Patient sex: M
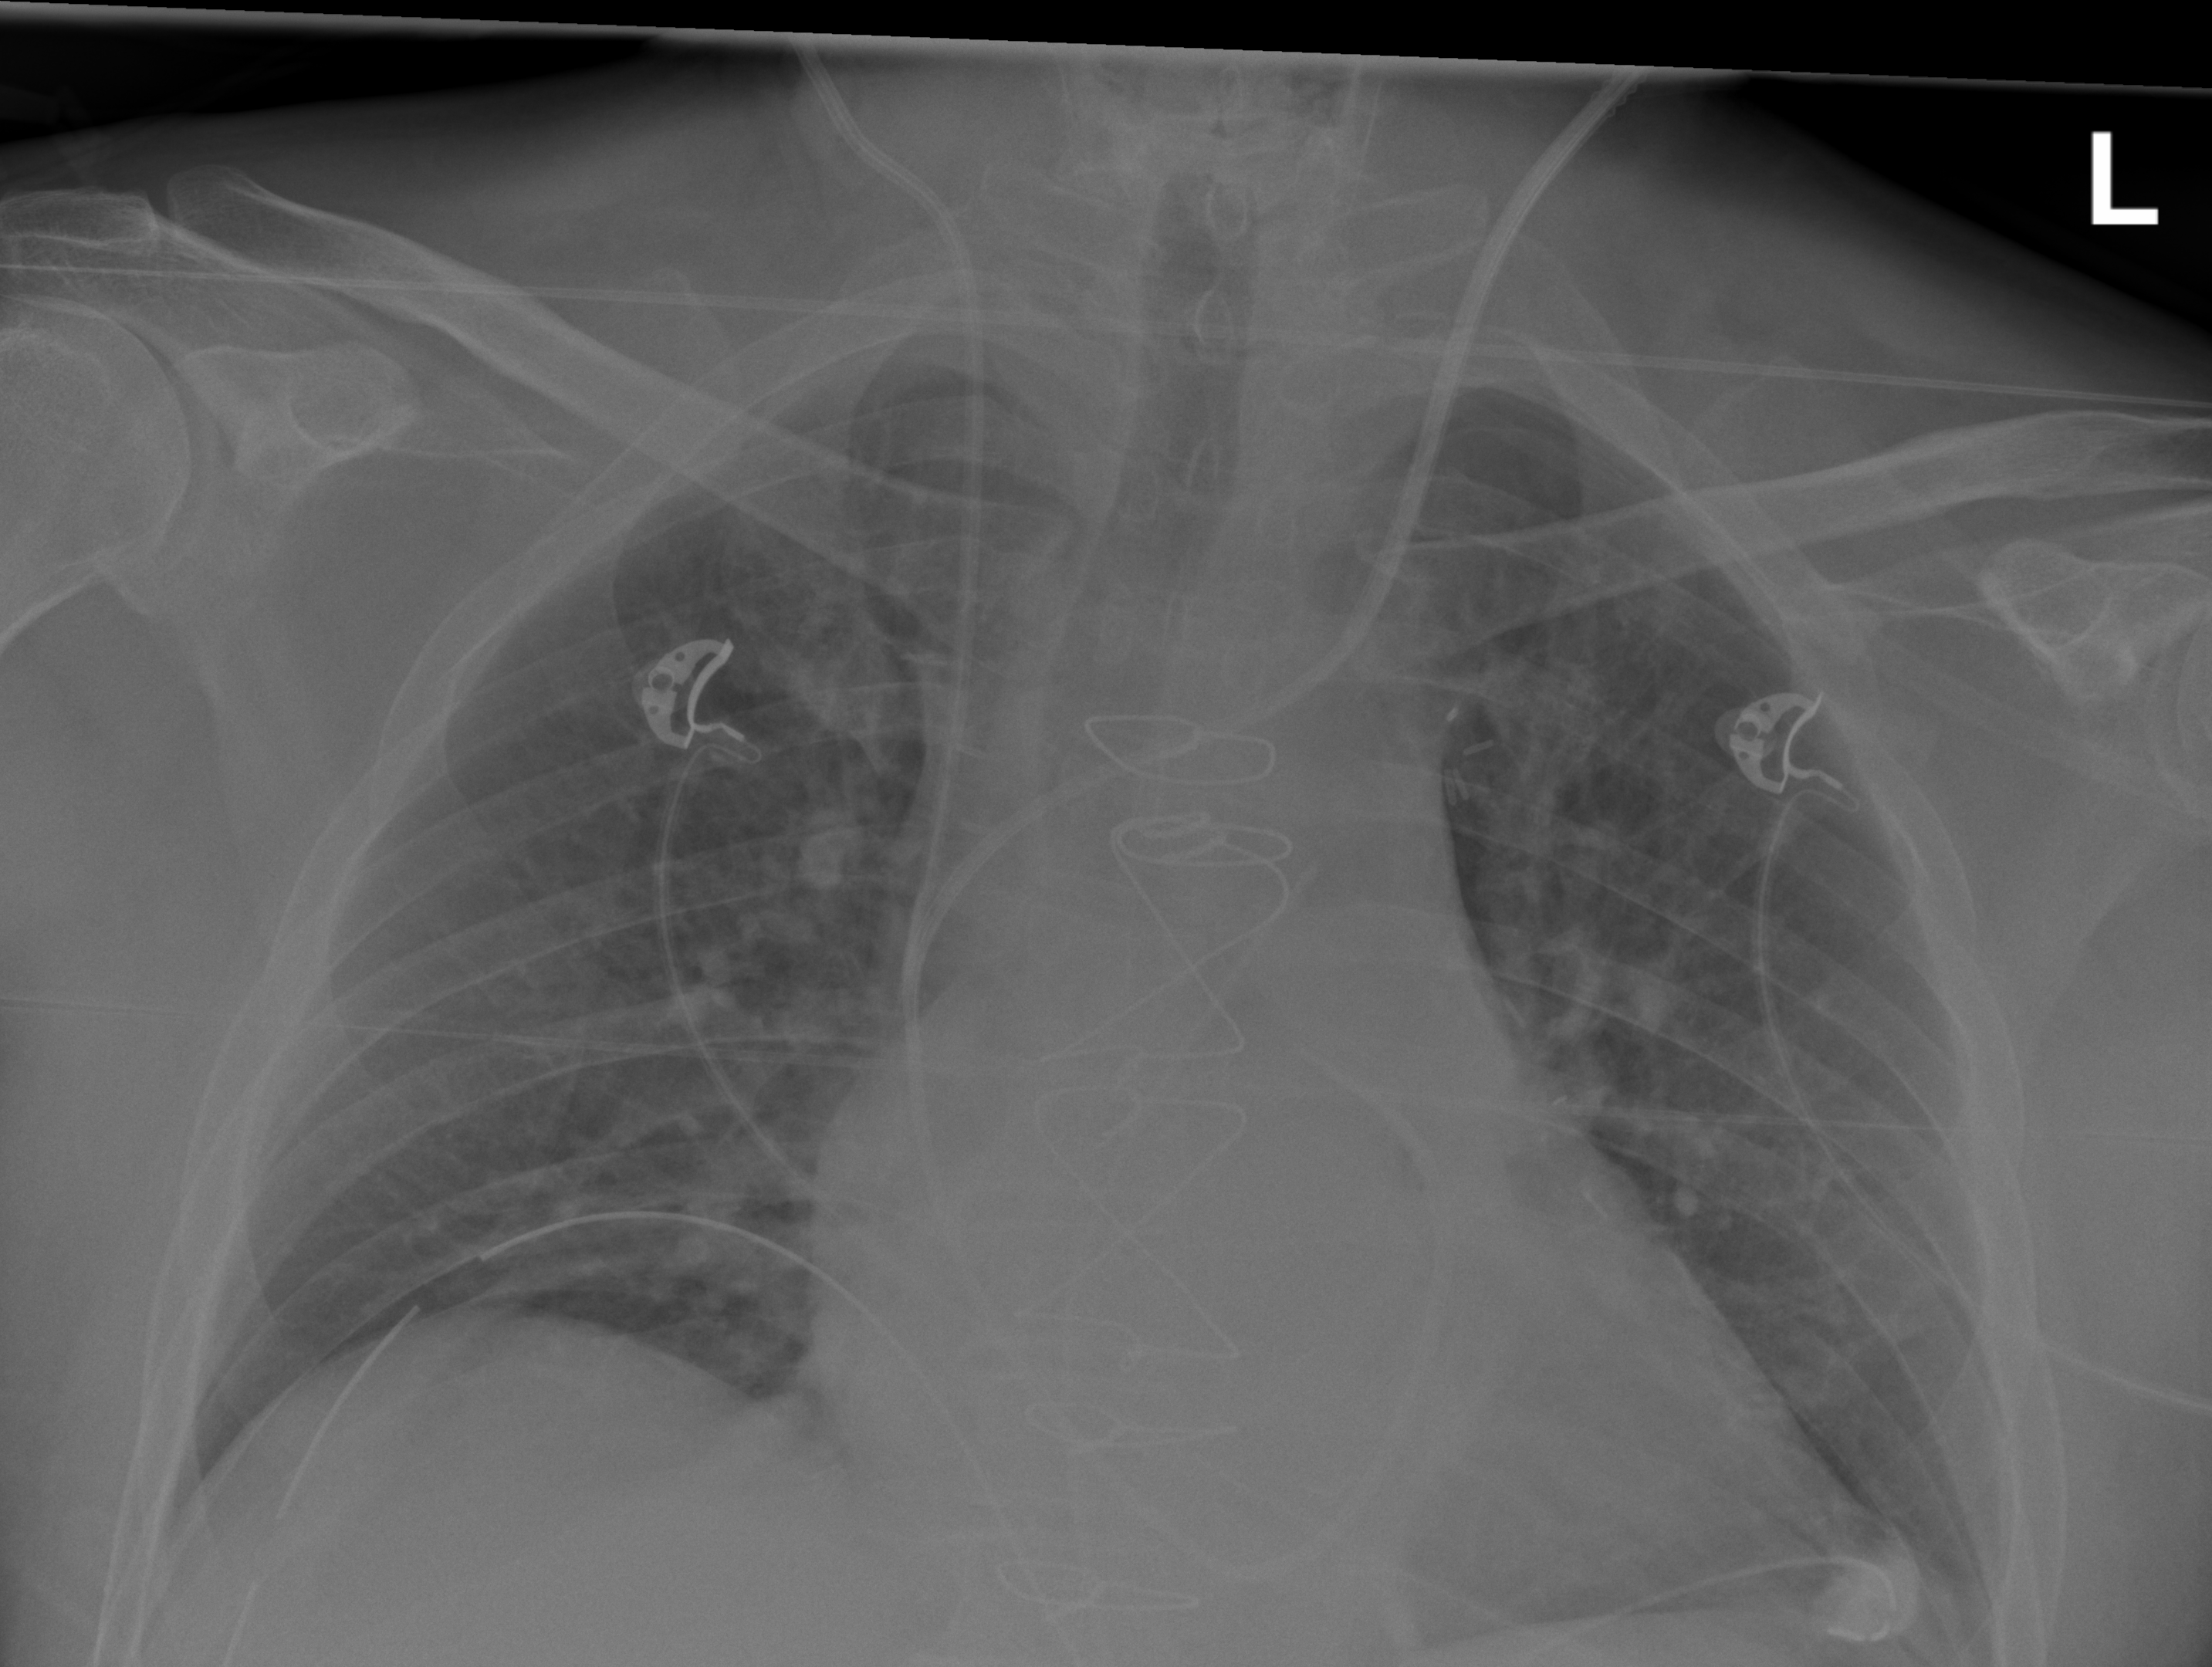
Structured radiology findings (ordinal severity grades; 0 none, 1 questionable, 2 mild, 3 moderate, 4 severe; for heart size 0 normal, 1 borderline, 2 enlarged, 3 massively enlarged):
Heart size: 2
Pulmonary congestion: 2
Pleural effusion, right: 0
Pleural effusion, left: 0
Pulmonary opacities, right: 0
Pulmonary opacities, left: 0
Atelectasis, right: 0
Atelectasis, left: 2